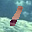
Label: 1